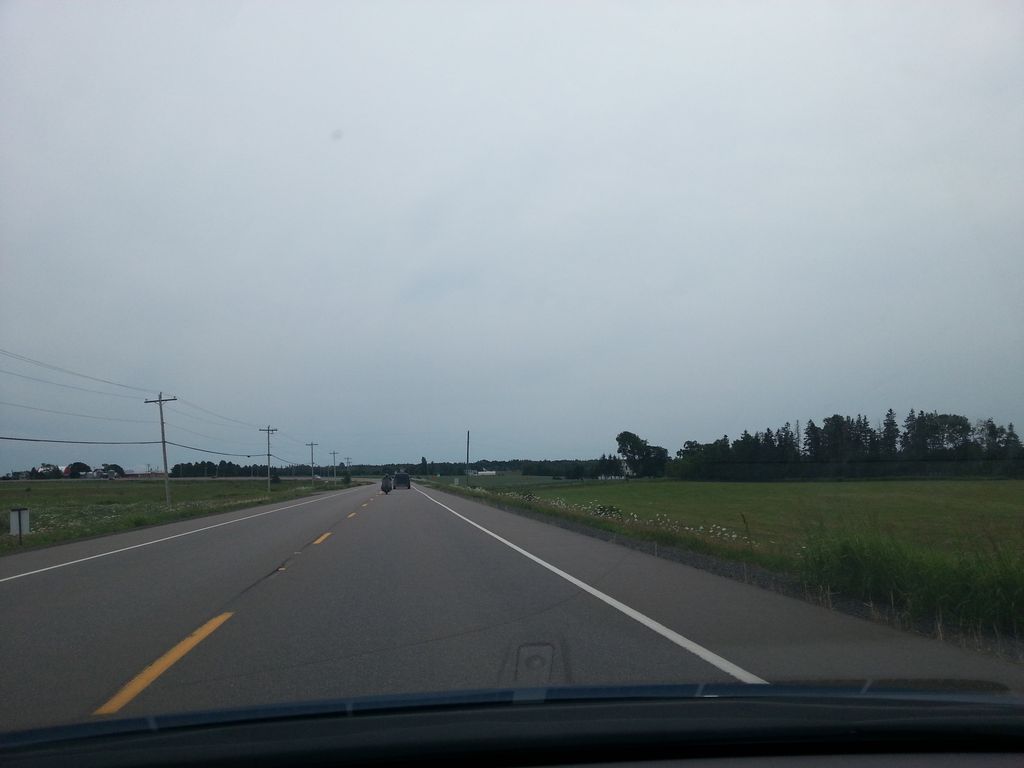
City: charlottetown